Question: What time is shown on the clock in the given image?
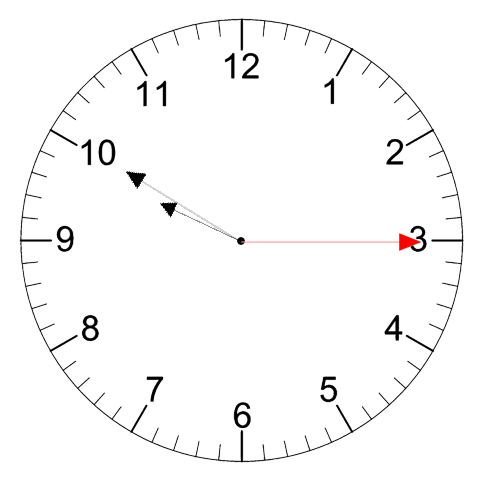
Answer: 09:50:15